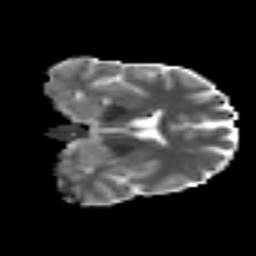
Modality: MD
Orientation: coronal
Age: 33
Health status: ill
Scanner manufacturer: philips
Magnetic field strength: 3 T
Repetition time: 9 s
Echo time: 0.127 s